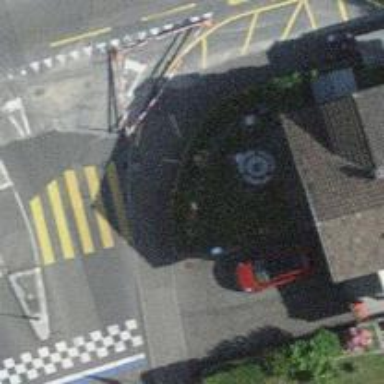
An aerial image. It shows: Kerb barrier.